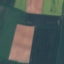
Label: AnnualCrop